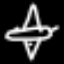
Label: airplane